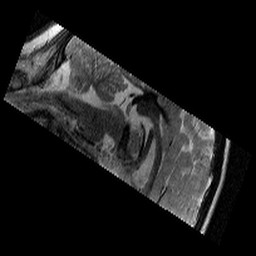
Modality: T2w
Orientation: sagittal
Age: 9
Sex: female
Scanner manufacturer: siemens
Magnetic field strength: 3 T
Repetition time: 9.23 s
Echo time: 0.067 s